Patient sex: M
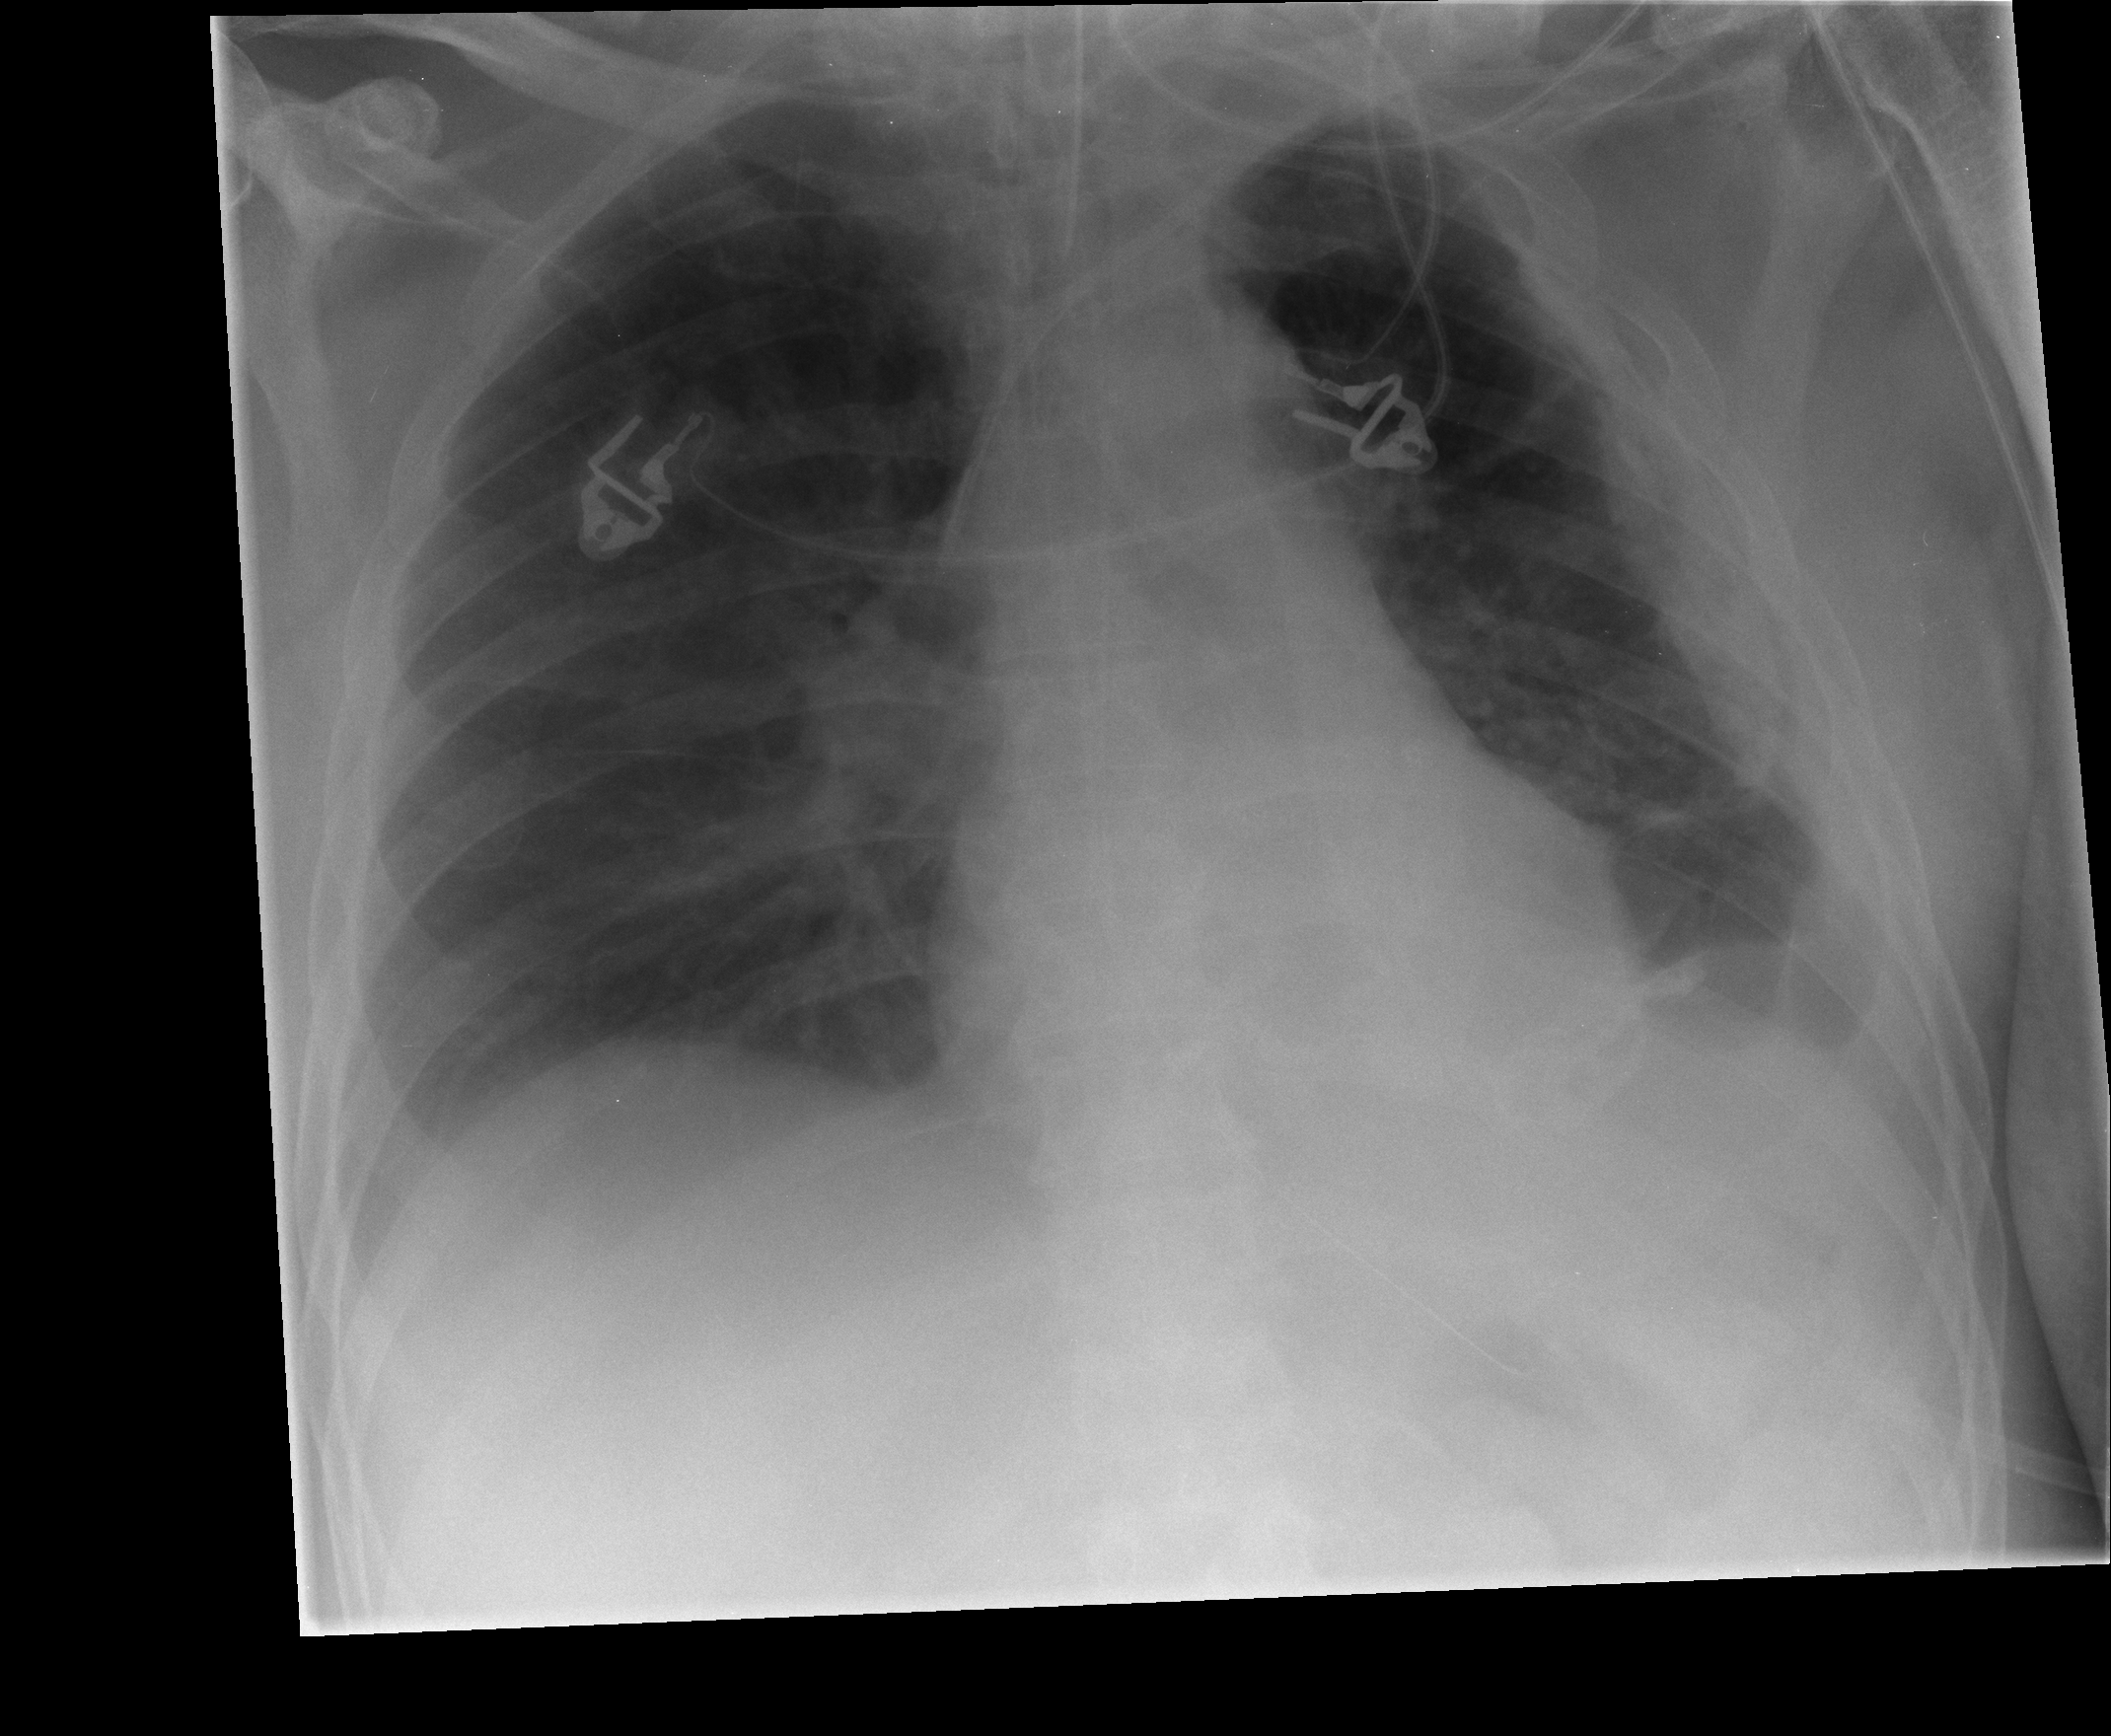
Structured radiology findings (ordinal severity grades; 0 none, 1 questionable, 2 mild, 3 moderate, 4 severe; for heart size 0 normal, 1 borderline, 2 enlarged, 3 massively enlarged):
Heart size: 0
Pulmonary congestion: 2
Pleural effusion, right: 0
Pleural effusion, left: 2
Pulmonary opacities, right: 0
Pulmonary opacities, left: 2
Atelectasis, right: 2
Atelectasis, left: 2